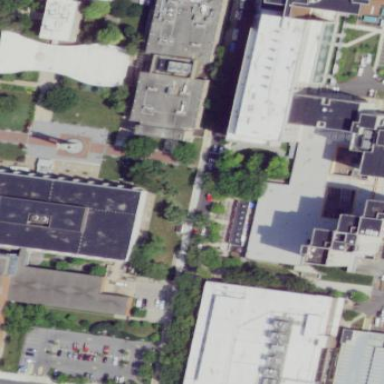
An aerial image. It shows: Flat-roofed university building.